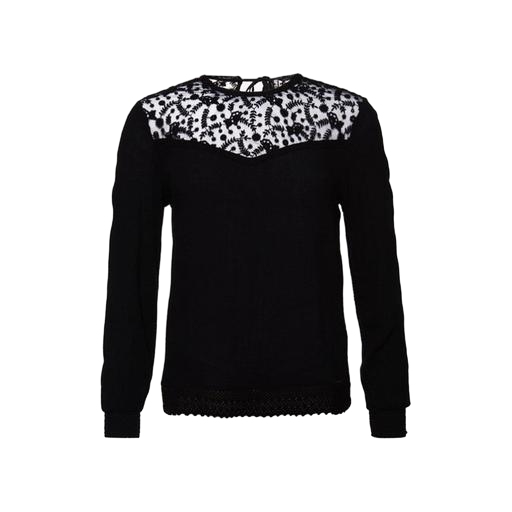
lace-yoke t-shirt, black animal-print sleep top, black lace-accented top, white background